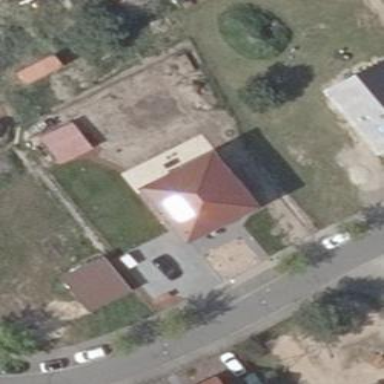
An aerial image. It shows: Detached building.